Question: In Brief, I'm trying to use Bootstrap's Multilevel Dropdown feature.
Here we'r facing a issue like if you take mouse cursor out of drop-down menu or drop-down submenu then its getting hide by default. But i wanted to pin it even after mouse cursor goes out of drop-down menu or drop-down submenu. & it should get hide once i do click on DOM or any where on the page.
Here I'm attaching some reference of multi-level menu.
<URL>

If any one of us had something for this please share with me.
<URL>
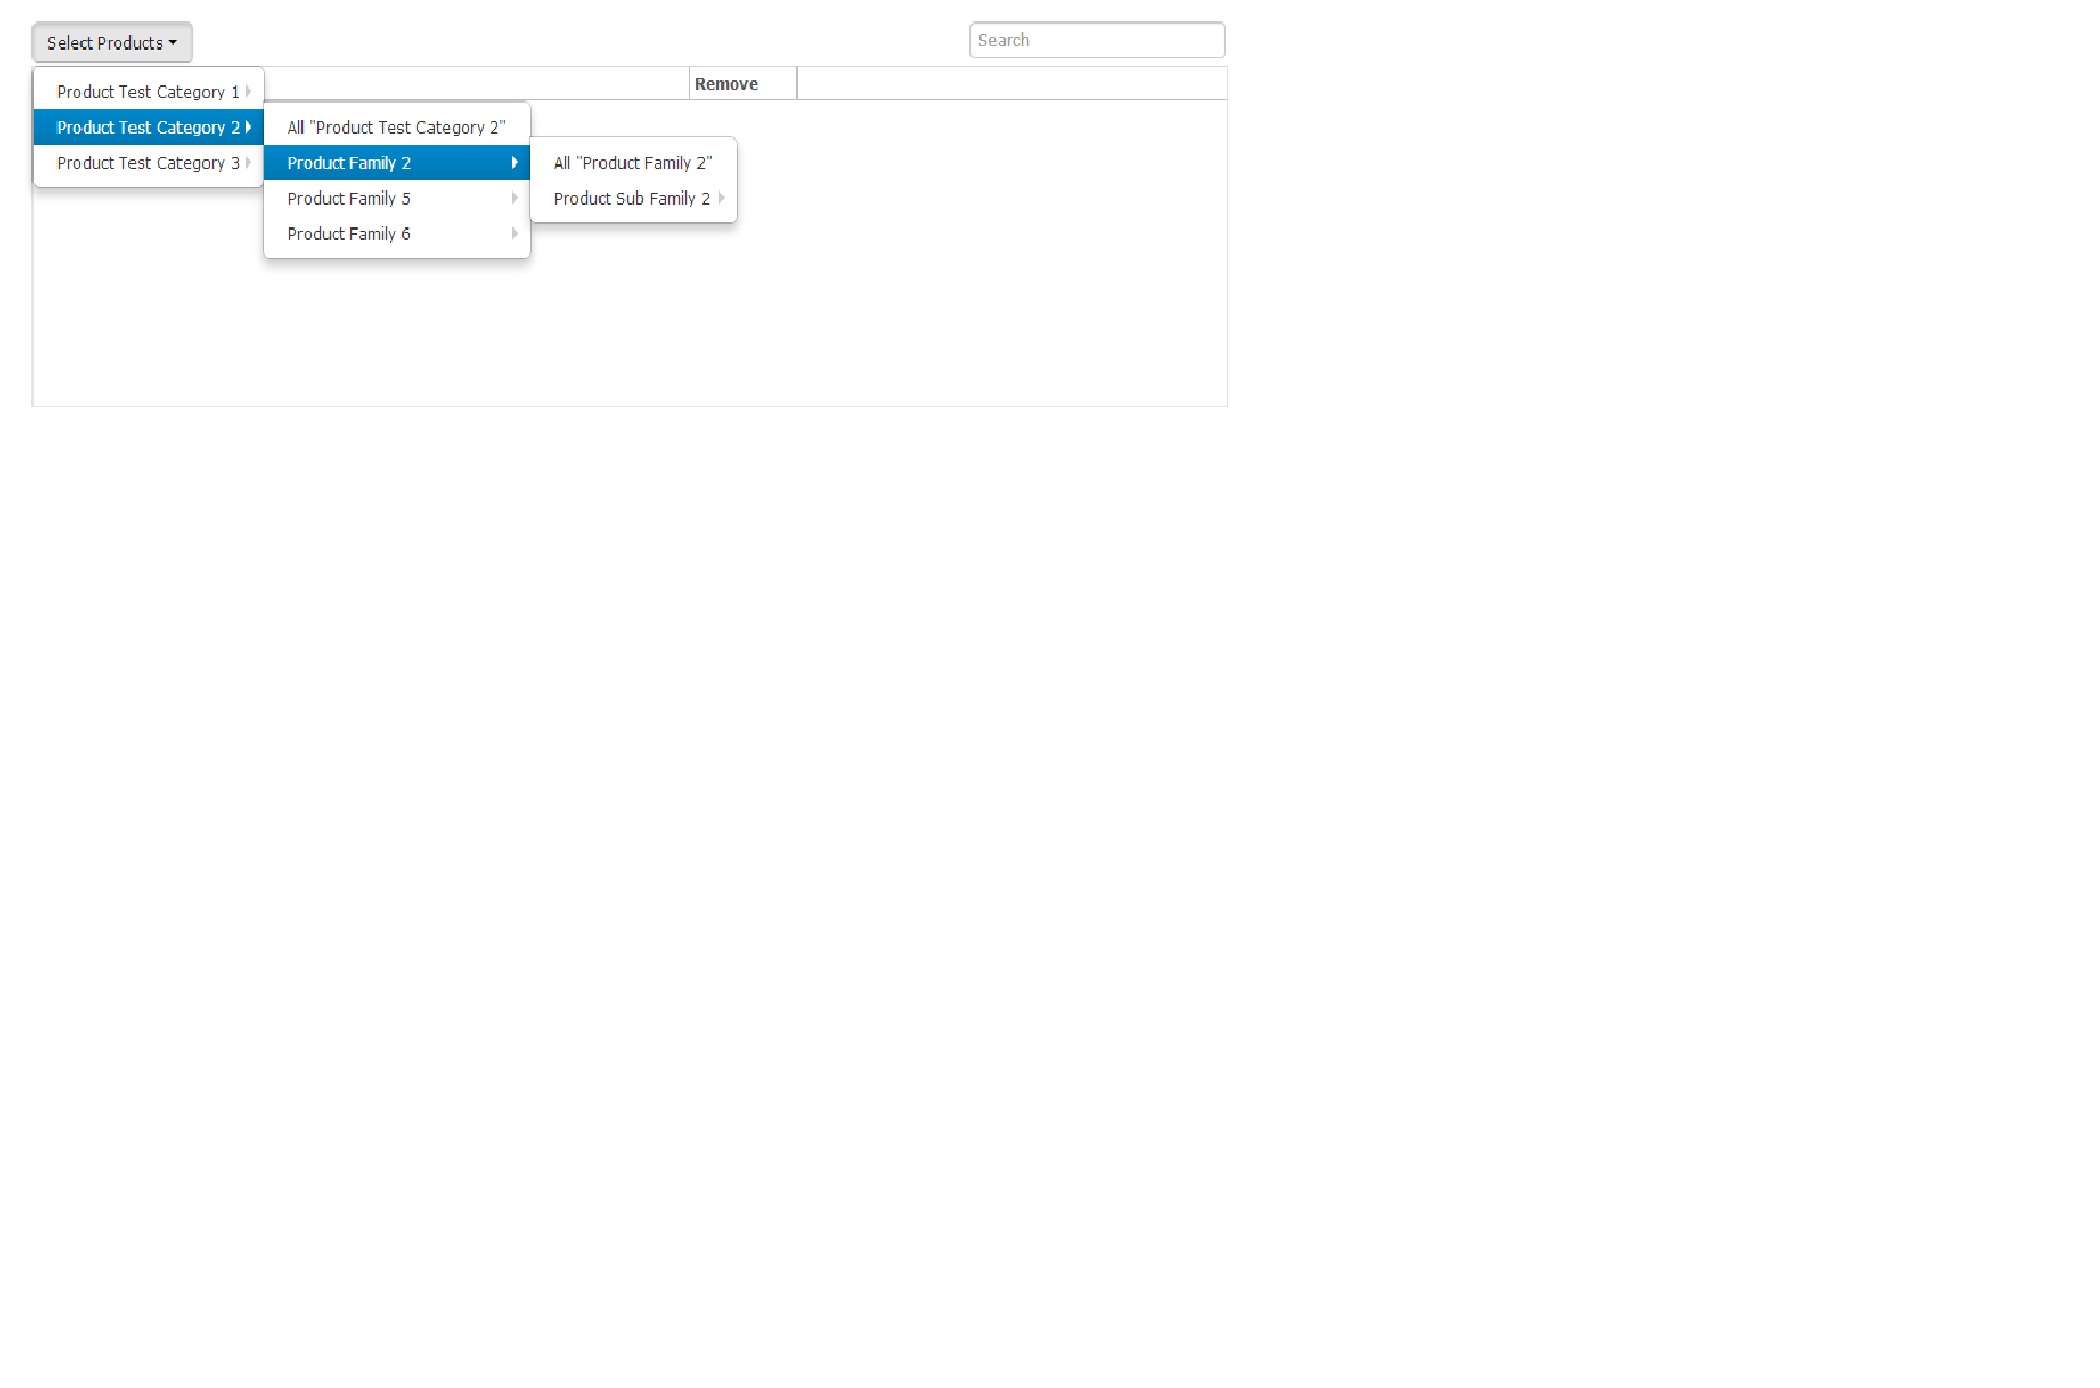
Answer: My answer for multilevel dropdown menu for bootstrap v3 also works for v2.3.2. Here is the answer: <URL>
Also,
<URL>